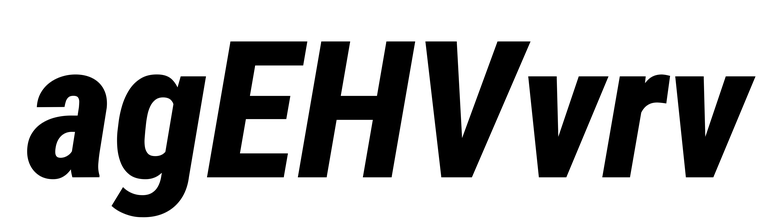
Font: Roboto-Italic_Condensed_ExtraBold_Italic